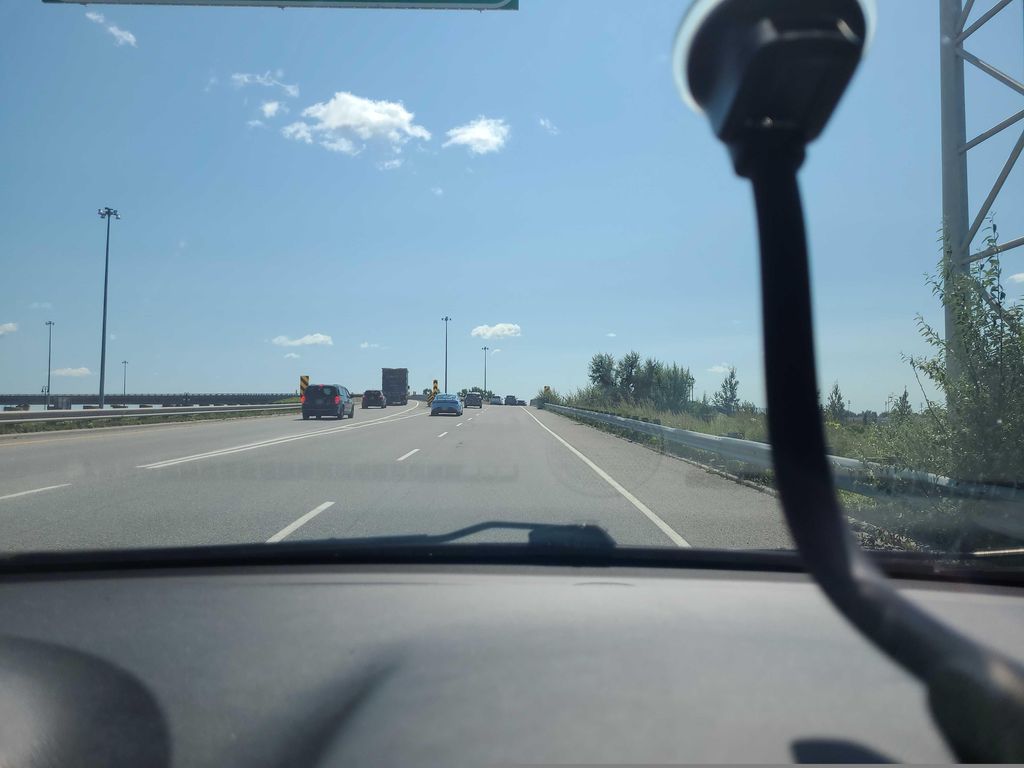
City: montreal